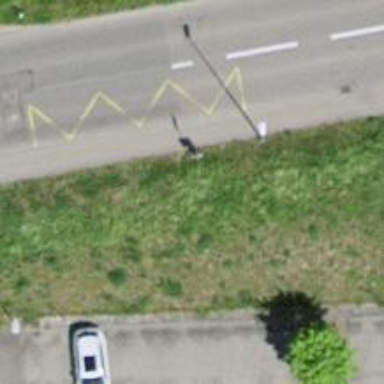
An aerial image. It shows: Bus stop with platform for public transport.